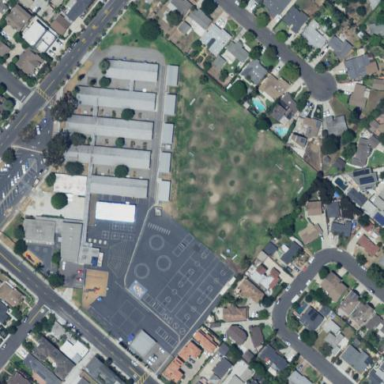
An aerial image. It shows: School.